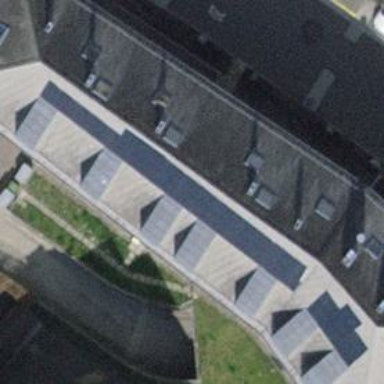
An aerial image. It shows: Veterinary facility.